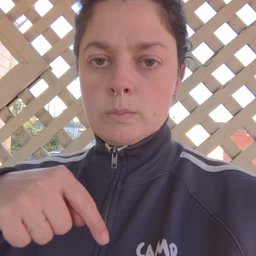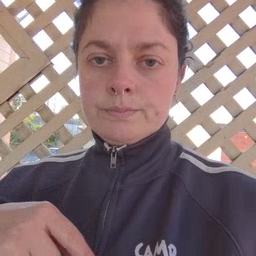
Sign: will